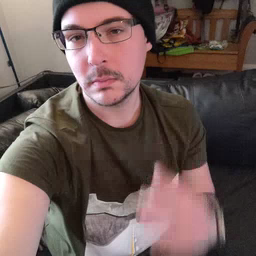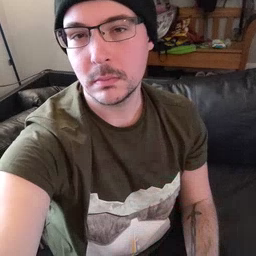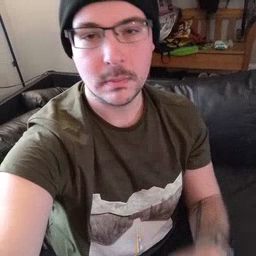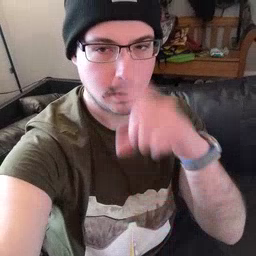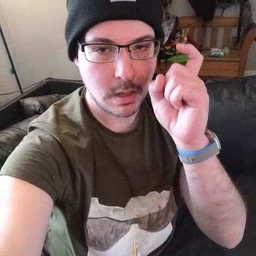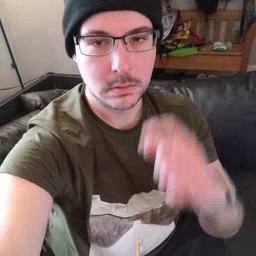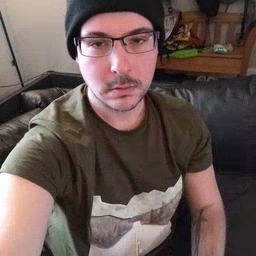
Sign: because